Question: I would like to know how to increase space between chart and the title. Similarly chart and the x axis title/legend. Explanatory image:

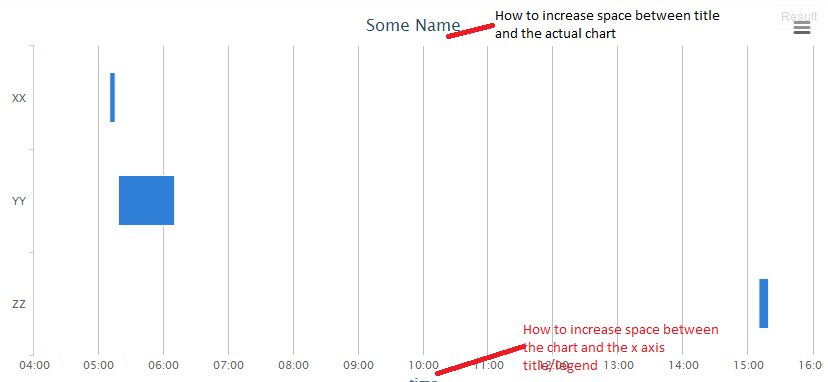
Answer: You can do it with the title properites. Check the API documentation <URL>. The same applies to the xAxis title. One of the many great things about HighCharts is their API documentation. It is definitely worth a read-through.